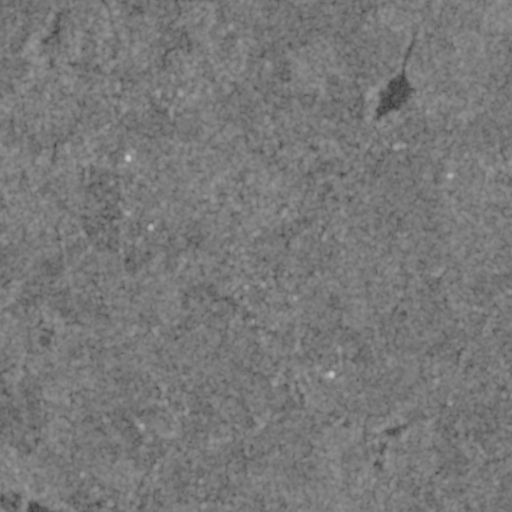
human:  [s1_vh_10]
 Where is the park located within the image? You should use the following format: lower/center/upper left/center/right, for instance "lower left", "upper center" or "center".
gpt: The park is located in the center left of the image.
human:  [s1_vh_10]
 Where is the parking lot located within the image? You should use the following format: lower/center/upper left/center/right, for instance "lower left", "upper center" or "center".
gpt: The parking lot is located in the center left of the image.
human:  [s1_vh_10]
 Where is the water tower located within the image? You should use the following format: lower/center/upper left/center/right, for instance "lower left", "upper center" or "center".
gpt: The water tower is located in the upper left of the image.
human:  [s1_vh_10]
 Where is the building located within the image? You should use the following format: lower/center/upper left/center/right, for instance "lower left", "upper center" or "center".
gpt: There is no building in the image.

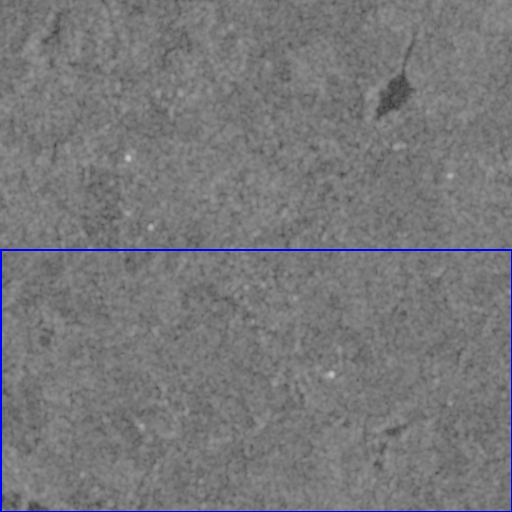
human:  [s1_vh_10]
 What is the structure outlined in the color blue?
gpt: The structure outlined in blue is a crop field.
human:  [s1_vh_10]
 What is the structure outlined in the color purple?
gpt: There is no purple outline.